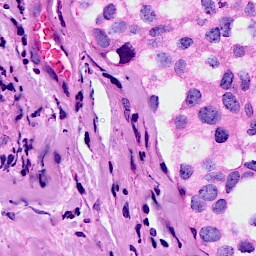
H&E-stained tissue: Breast